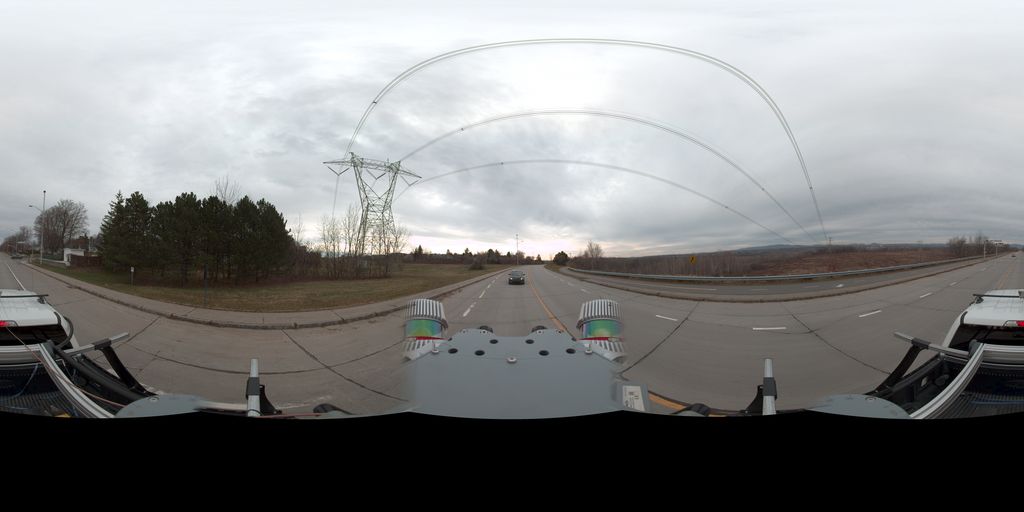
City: quebec_city